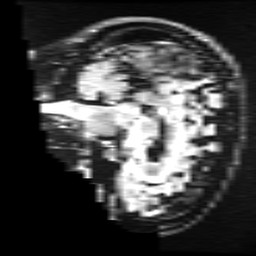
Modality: FLAIR
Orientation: sagittal
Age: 38
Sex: female
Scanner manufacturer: ge
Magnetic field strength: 3 T
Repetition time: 11 s
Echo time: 0.1497 s